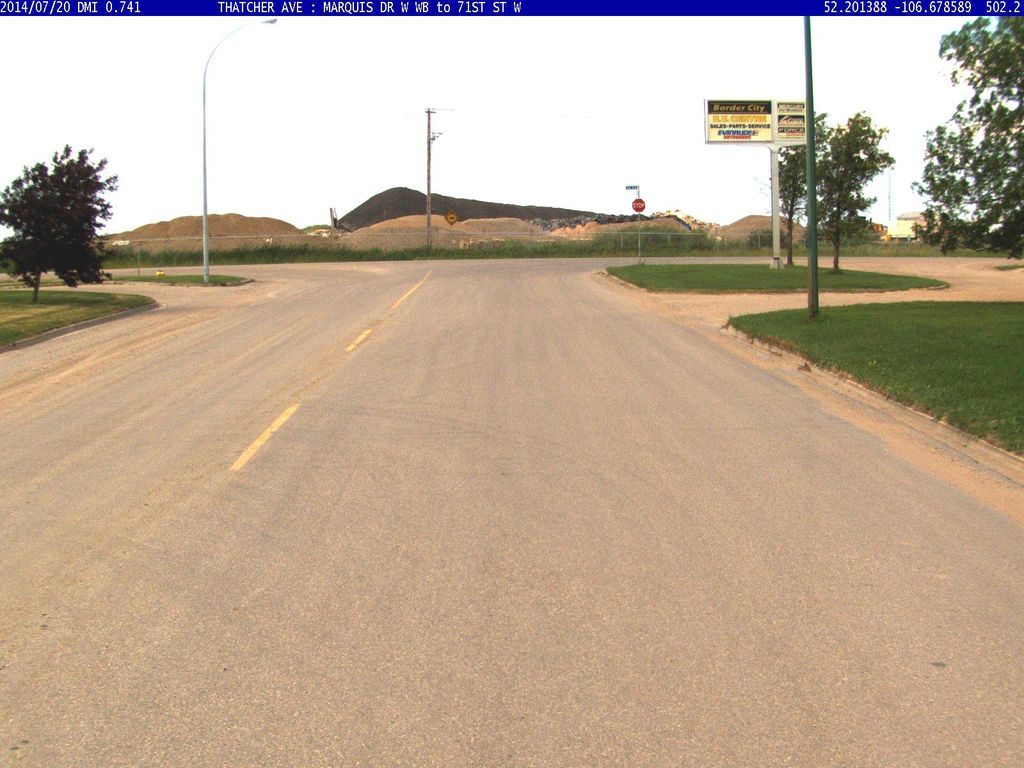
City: saskatoon